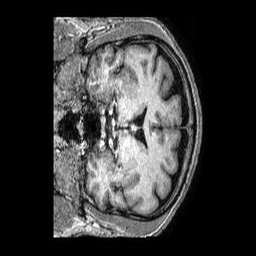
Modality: T1w
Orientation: coronal
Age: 59
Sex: male
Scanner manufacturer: philips
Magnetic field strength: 3 T
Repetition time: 0.006596 s
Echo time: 0.002964 s